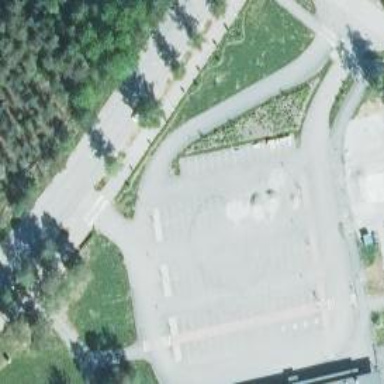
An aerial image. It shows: Asphalt parking lot.